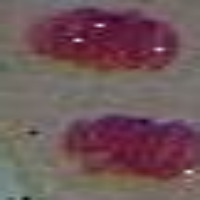
Label: telophase